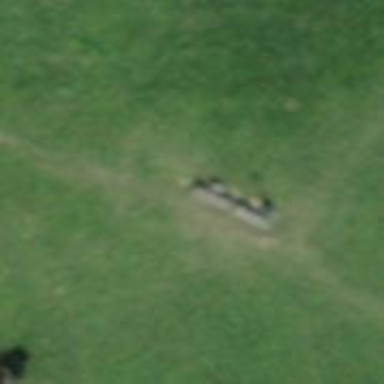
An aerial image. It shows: Maroon bench.